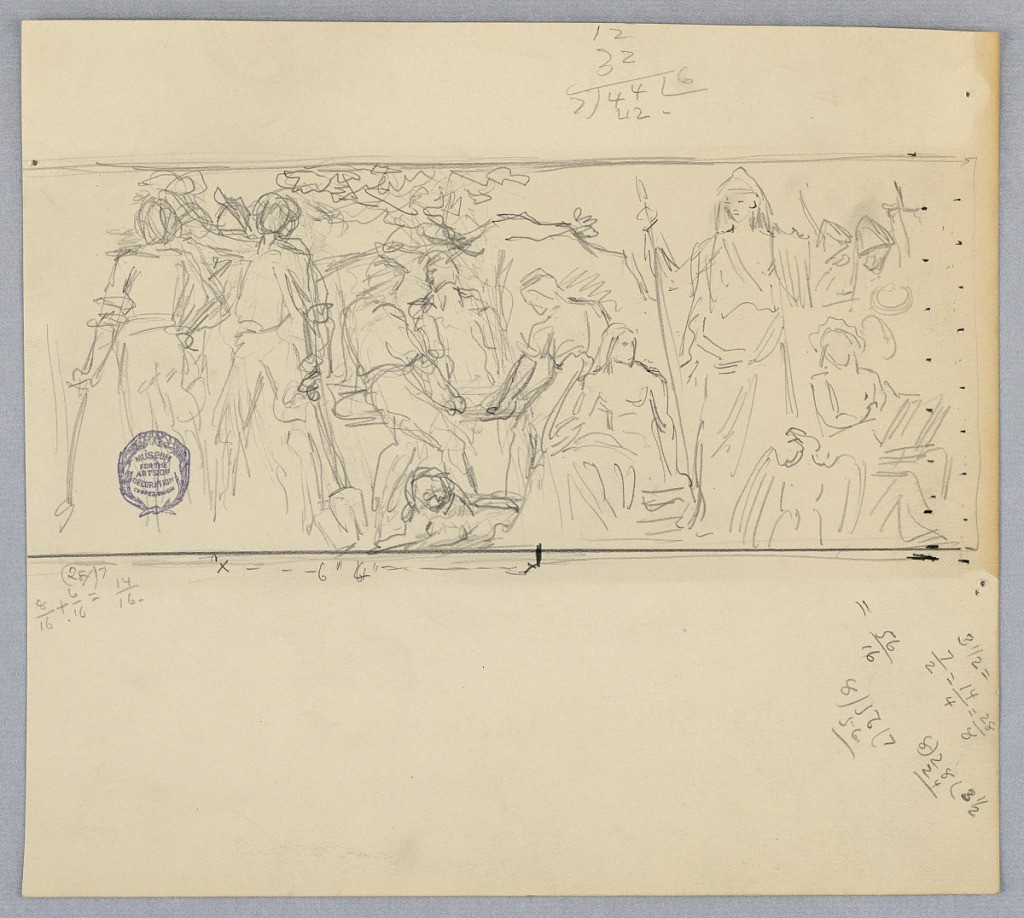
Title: Study for a Mural or Panel
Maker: Francis Augustus Lathrop, American, 1849–1909
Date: ca. 1895
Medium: Graphite on paper
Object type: Drawing
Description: Figures under a tree, center. Figure with a spear, right. Additional figures standing at left and seated on right. Eagle, lower right.  Mathematical equations with fractions, above and below.